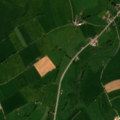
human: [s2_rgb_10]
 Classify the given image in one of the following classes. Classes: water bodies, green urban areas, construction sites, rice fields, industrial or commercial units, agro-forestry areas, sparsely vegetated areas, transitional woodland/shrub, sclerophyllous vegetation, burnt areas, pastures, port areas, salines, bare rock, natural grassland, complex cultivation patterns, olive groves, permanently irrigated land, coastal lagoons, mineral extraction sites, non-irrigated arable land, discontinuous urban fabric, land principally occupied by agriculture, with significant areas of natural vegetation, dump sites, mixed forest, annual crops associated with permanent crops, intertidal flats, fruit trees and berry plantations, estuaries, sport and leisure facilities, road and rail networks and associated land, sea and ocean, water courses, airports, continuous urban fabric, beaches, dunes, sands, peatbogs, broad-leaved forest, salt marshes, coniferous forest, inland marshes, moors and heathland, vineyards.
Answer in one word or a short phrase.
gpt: discontinuous urban fabric, pastures